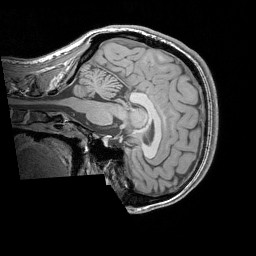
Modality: T1w
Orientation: sagittal
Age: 31
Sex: female
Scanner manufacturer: siemens
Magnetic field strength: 3 T
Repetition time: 1.83 s
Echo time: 0.00303 s